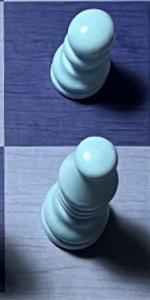
Label: Bishop_White